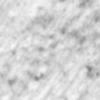
Label: no_change